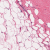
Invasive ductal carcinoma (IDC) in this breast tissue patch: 0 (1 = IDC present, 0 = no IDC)